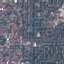
Land use / land cover class: Residential